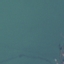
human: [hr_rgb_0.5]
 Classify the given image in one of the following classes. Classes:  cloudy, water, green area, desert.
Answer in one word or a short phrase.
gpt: water